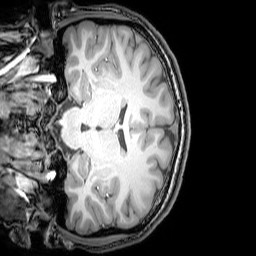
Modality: T1w
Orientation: coronal
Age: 22
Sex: male
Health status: healthy
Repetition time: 0.081 s
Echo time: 0.037 s